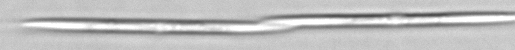
Label: Pseudo-nitzschia